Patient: sex F, age 66
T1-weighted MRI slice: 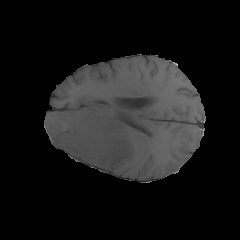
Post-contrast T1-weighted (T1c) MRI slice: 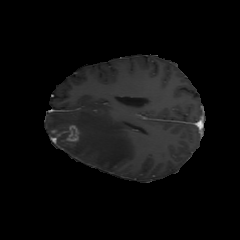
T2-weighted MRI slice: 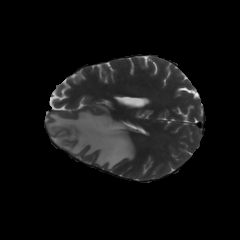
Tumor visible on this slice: yes
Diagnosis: Glioblastoma, IDH-wildtype
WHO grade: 4